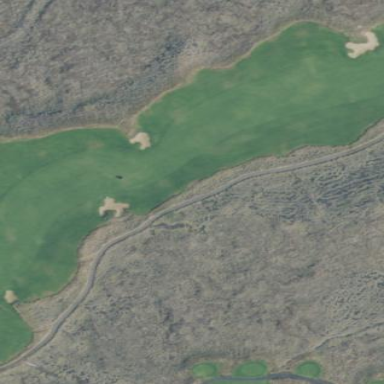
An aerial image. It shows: Rough area in golf course.